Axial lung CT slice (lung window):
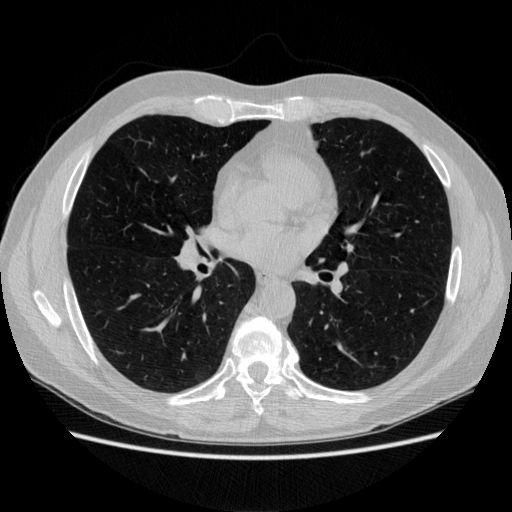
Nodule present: no